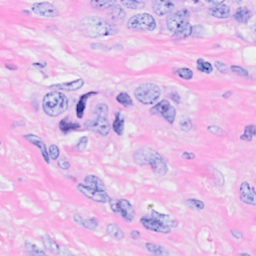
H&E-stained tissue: Breast